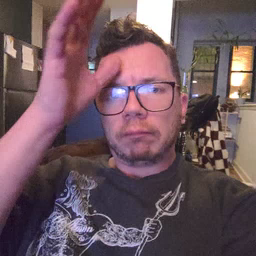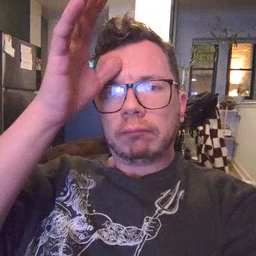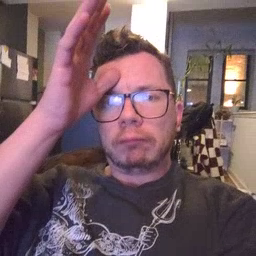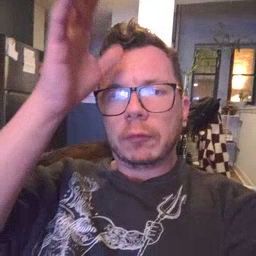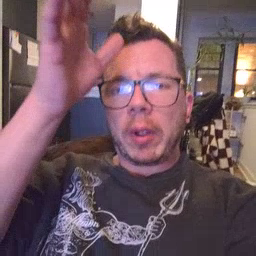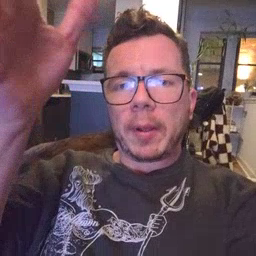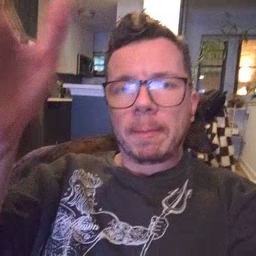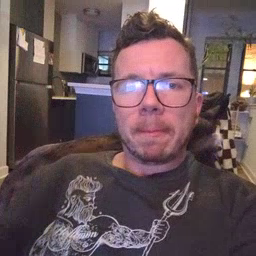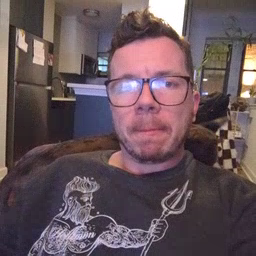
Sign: grandpa